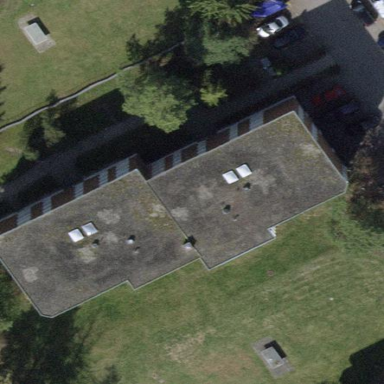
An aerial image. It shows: Building with flat roof.